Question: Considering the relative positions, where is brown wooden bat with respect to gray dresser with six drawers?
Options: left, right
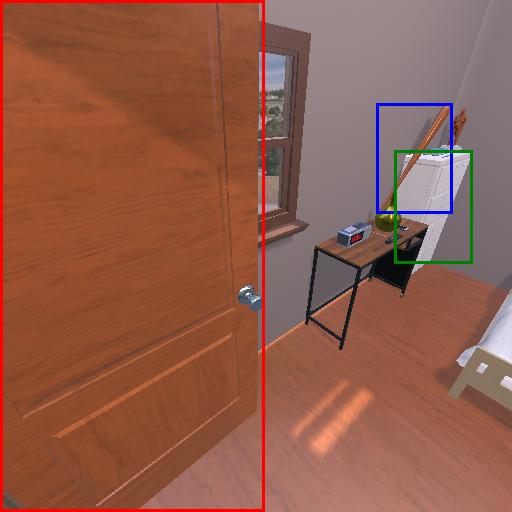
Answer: left